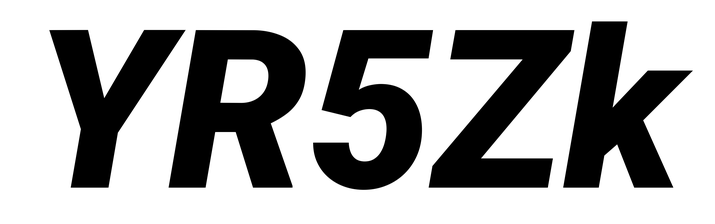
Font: Roboto-Italic_Black_Italic